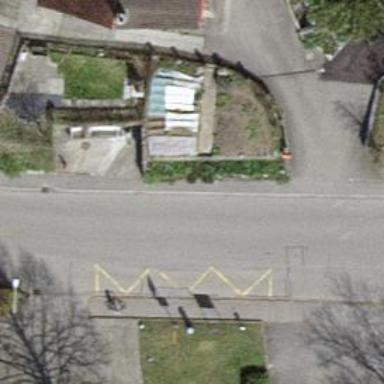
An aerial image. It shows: Bus stop with designated stop position for public transport.